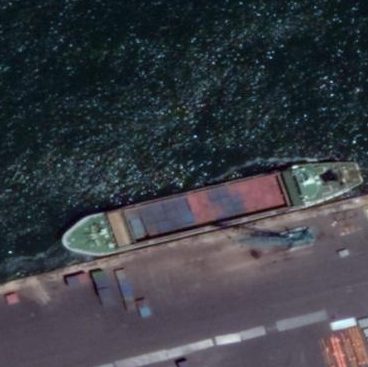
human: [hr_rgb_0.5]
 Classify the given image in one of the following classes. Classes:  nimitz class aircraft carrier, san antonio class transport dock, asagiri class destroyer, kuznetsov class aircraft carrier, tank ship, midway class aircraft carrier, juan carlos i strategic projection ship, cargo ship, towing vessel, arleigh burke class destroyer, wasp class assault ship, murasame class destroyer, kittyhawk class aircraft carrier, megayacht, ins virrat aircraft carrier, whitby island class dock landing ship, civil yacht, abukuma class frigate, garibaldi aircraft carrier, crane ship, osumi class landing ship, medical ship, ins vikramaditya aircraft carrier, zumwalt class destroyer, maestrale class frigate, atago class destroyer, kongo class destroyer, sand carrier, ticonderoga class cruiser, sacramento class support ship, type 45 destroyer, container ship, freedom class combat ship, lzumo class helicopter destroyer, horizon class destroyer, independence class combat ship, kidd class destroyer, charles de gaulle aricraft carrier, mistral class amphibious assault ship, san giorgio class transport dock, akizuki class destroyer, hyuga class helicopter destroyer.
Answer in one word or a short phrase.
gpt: Container ship